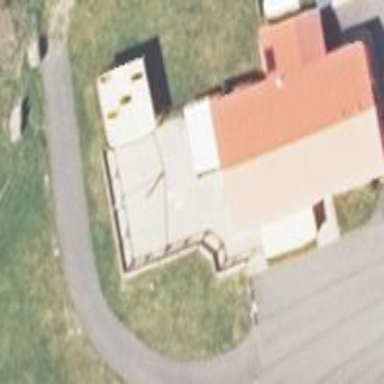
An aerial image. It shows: Restaurant in building.